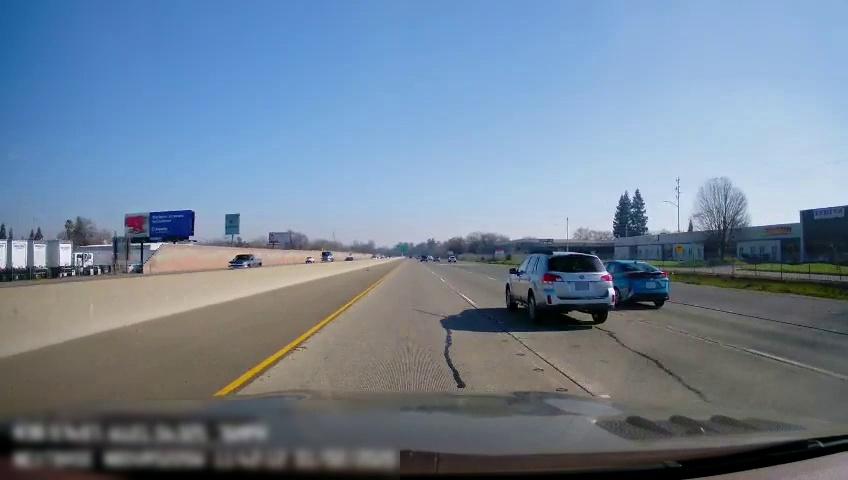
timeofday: Day
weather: Sunny
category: Drivable Space
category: Vehicles | Truck
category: Vehicles | Car
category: Drivable Space
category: Vehicles | SUV
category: Vehicles | Car
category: Lanes | Current Lane
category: Lanes | Current Lane
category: Lanes | Current Lane